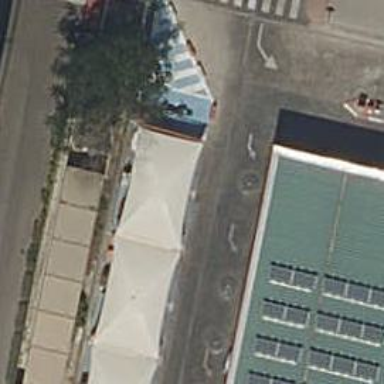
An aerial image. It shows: Fuel station.